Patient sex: M
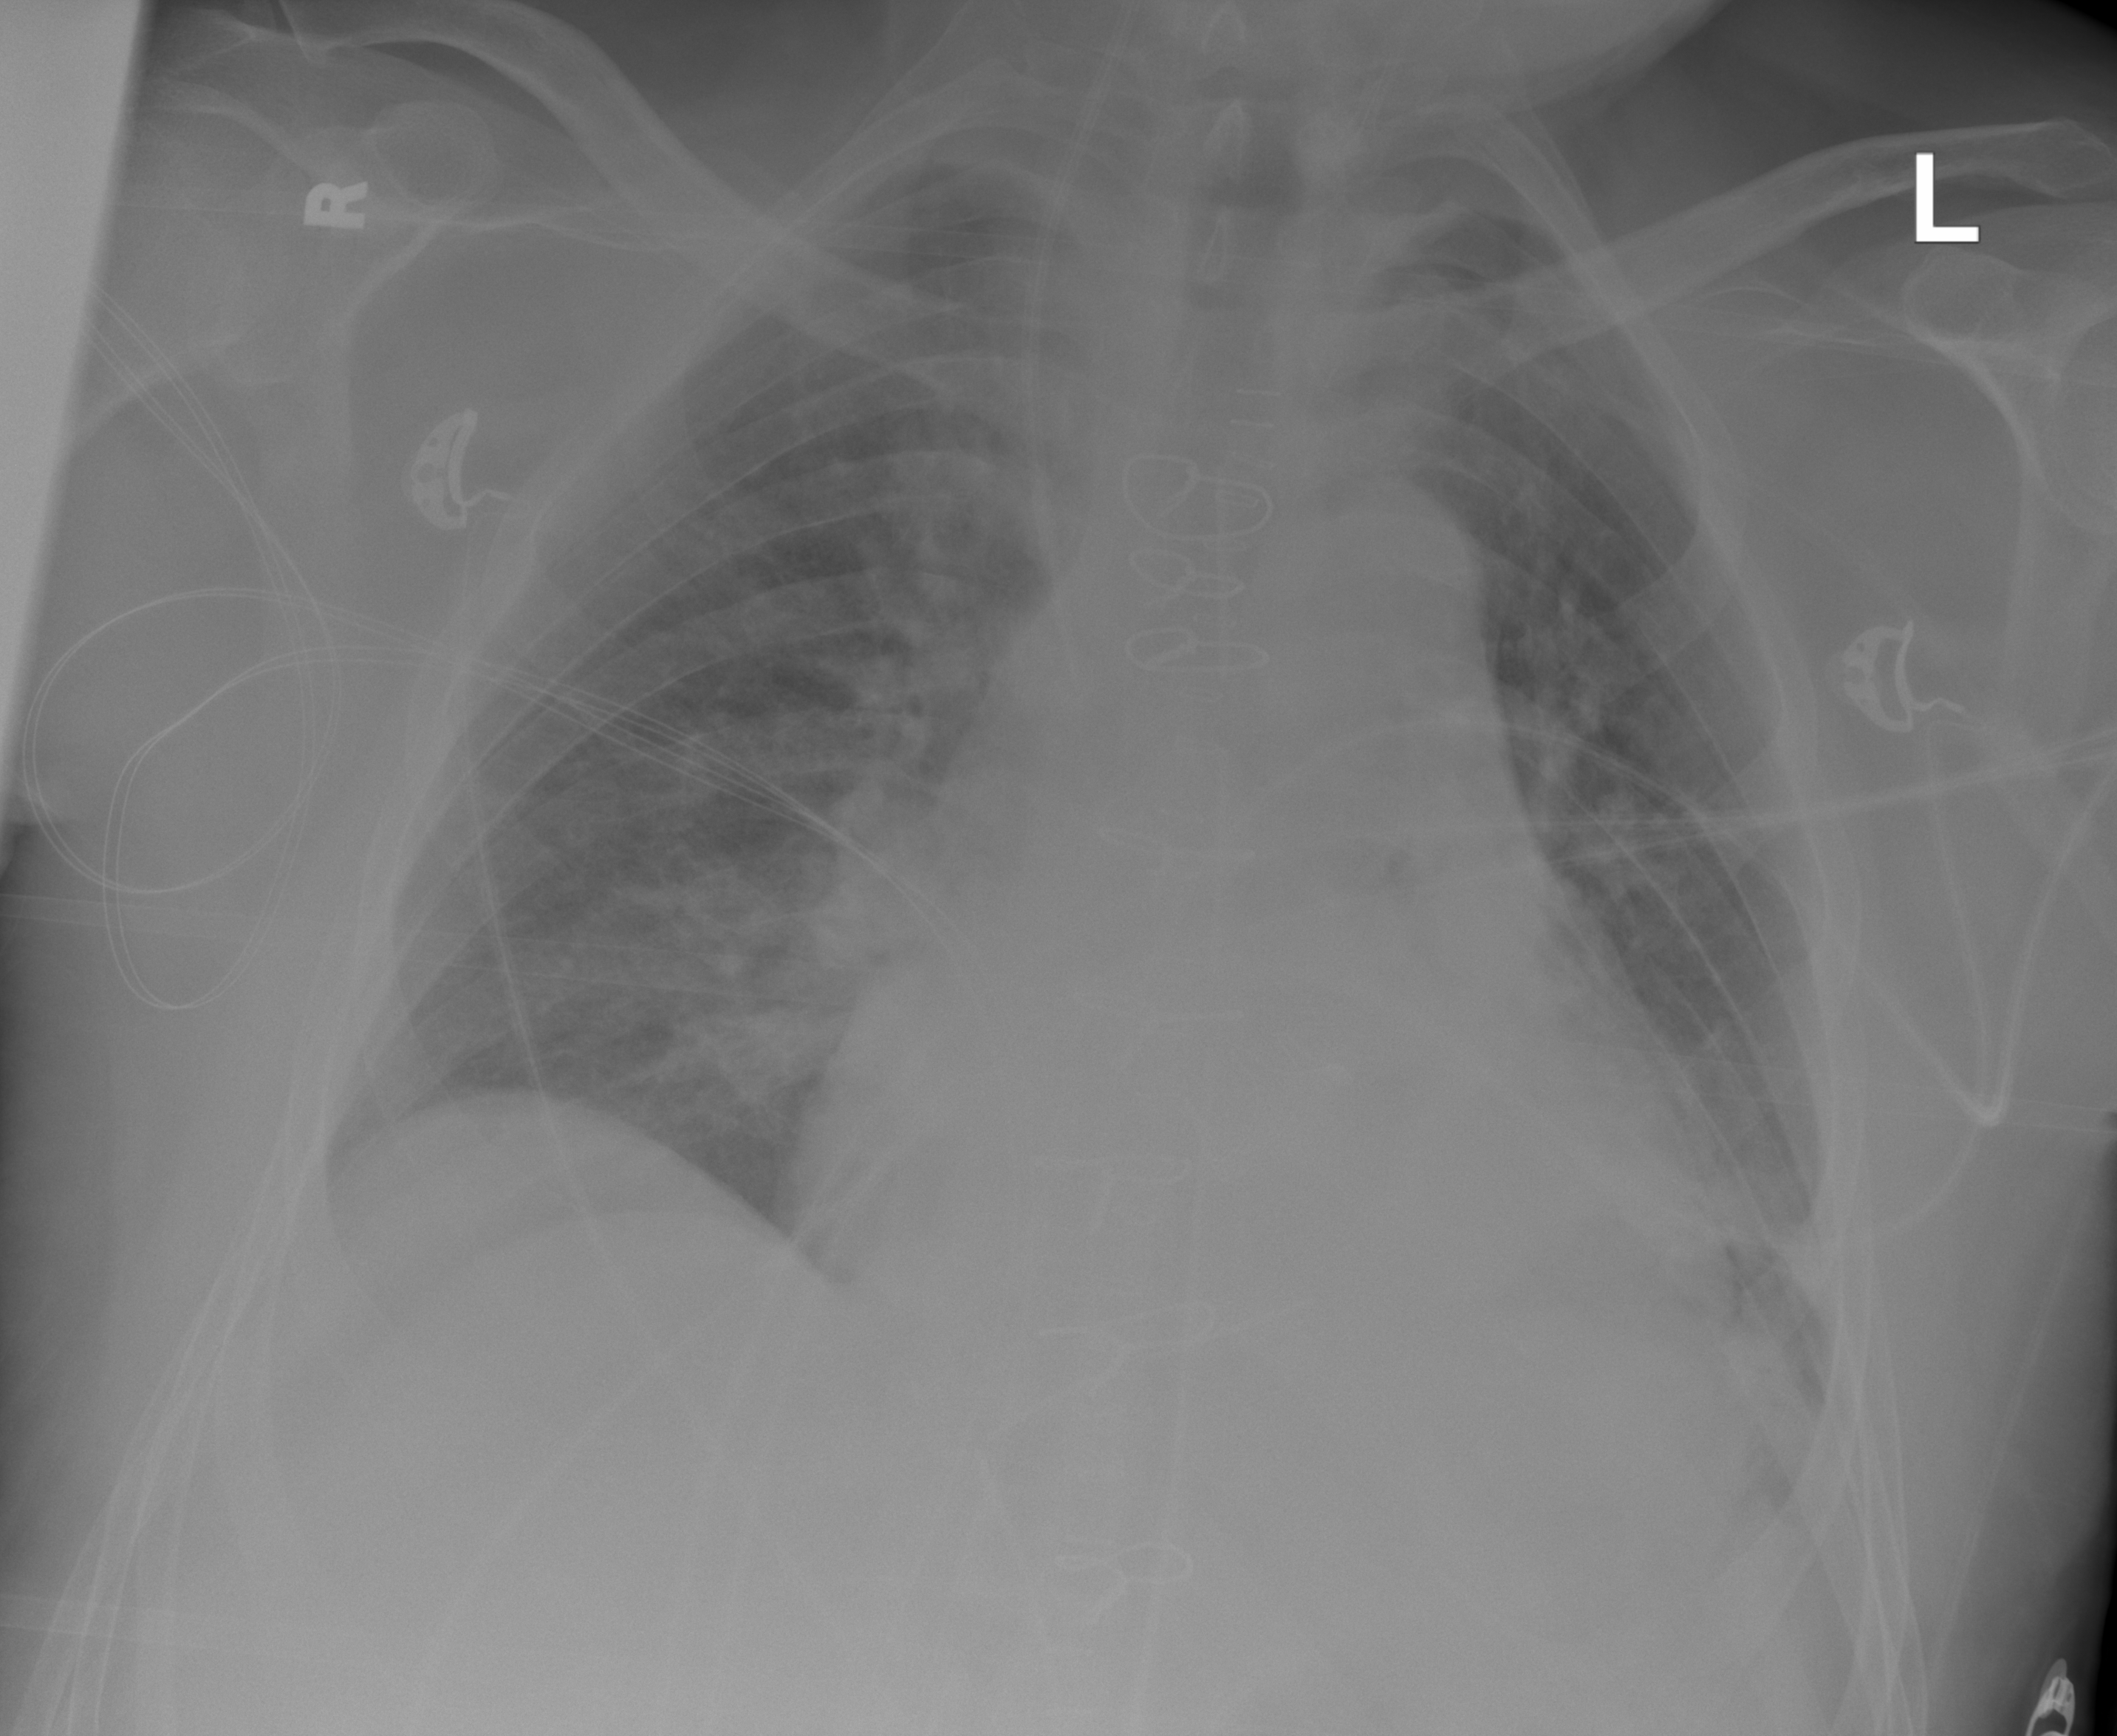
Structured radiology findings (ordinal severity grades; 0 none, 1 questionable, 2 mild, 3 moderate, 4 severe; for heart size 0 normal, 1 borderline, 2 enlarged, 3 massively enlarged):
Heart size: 2
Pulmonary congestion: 0
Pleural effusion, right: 0
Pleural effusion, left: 0
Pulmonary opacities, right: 0
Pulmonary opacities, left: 0
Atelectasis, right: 0
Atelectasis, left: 2